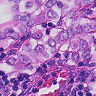
Metastatic tissue present: yes